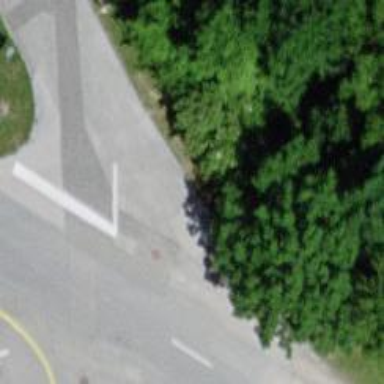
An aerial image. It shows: Stop road.